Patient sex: M
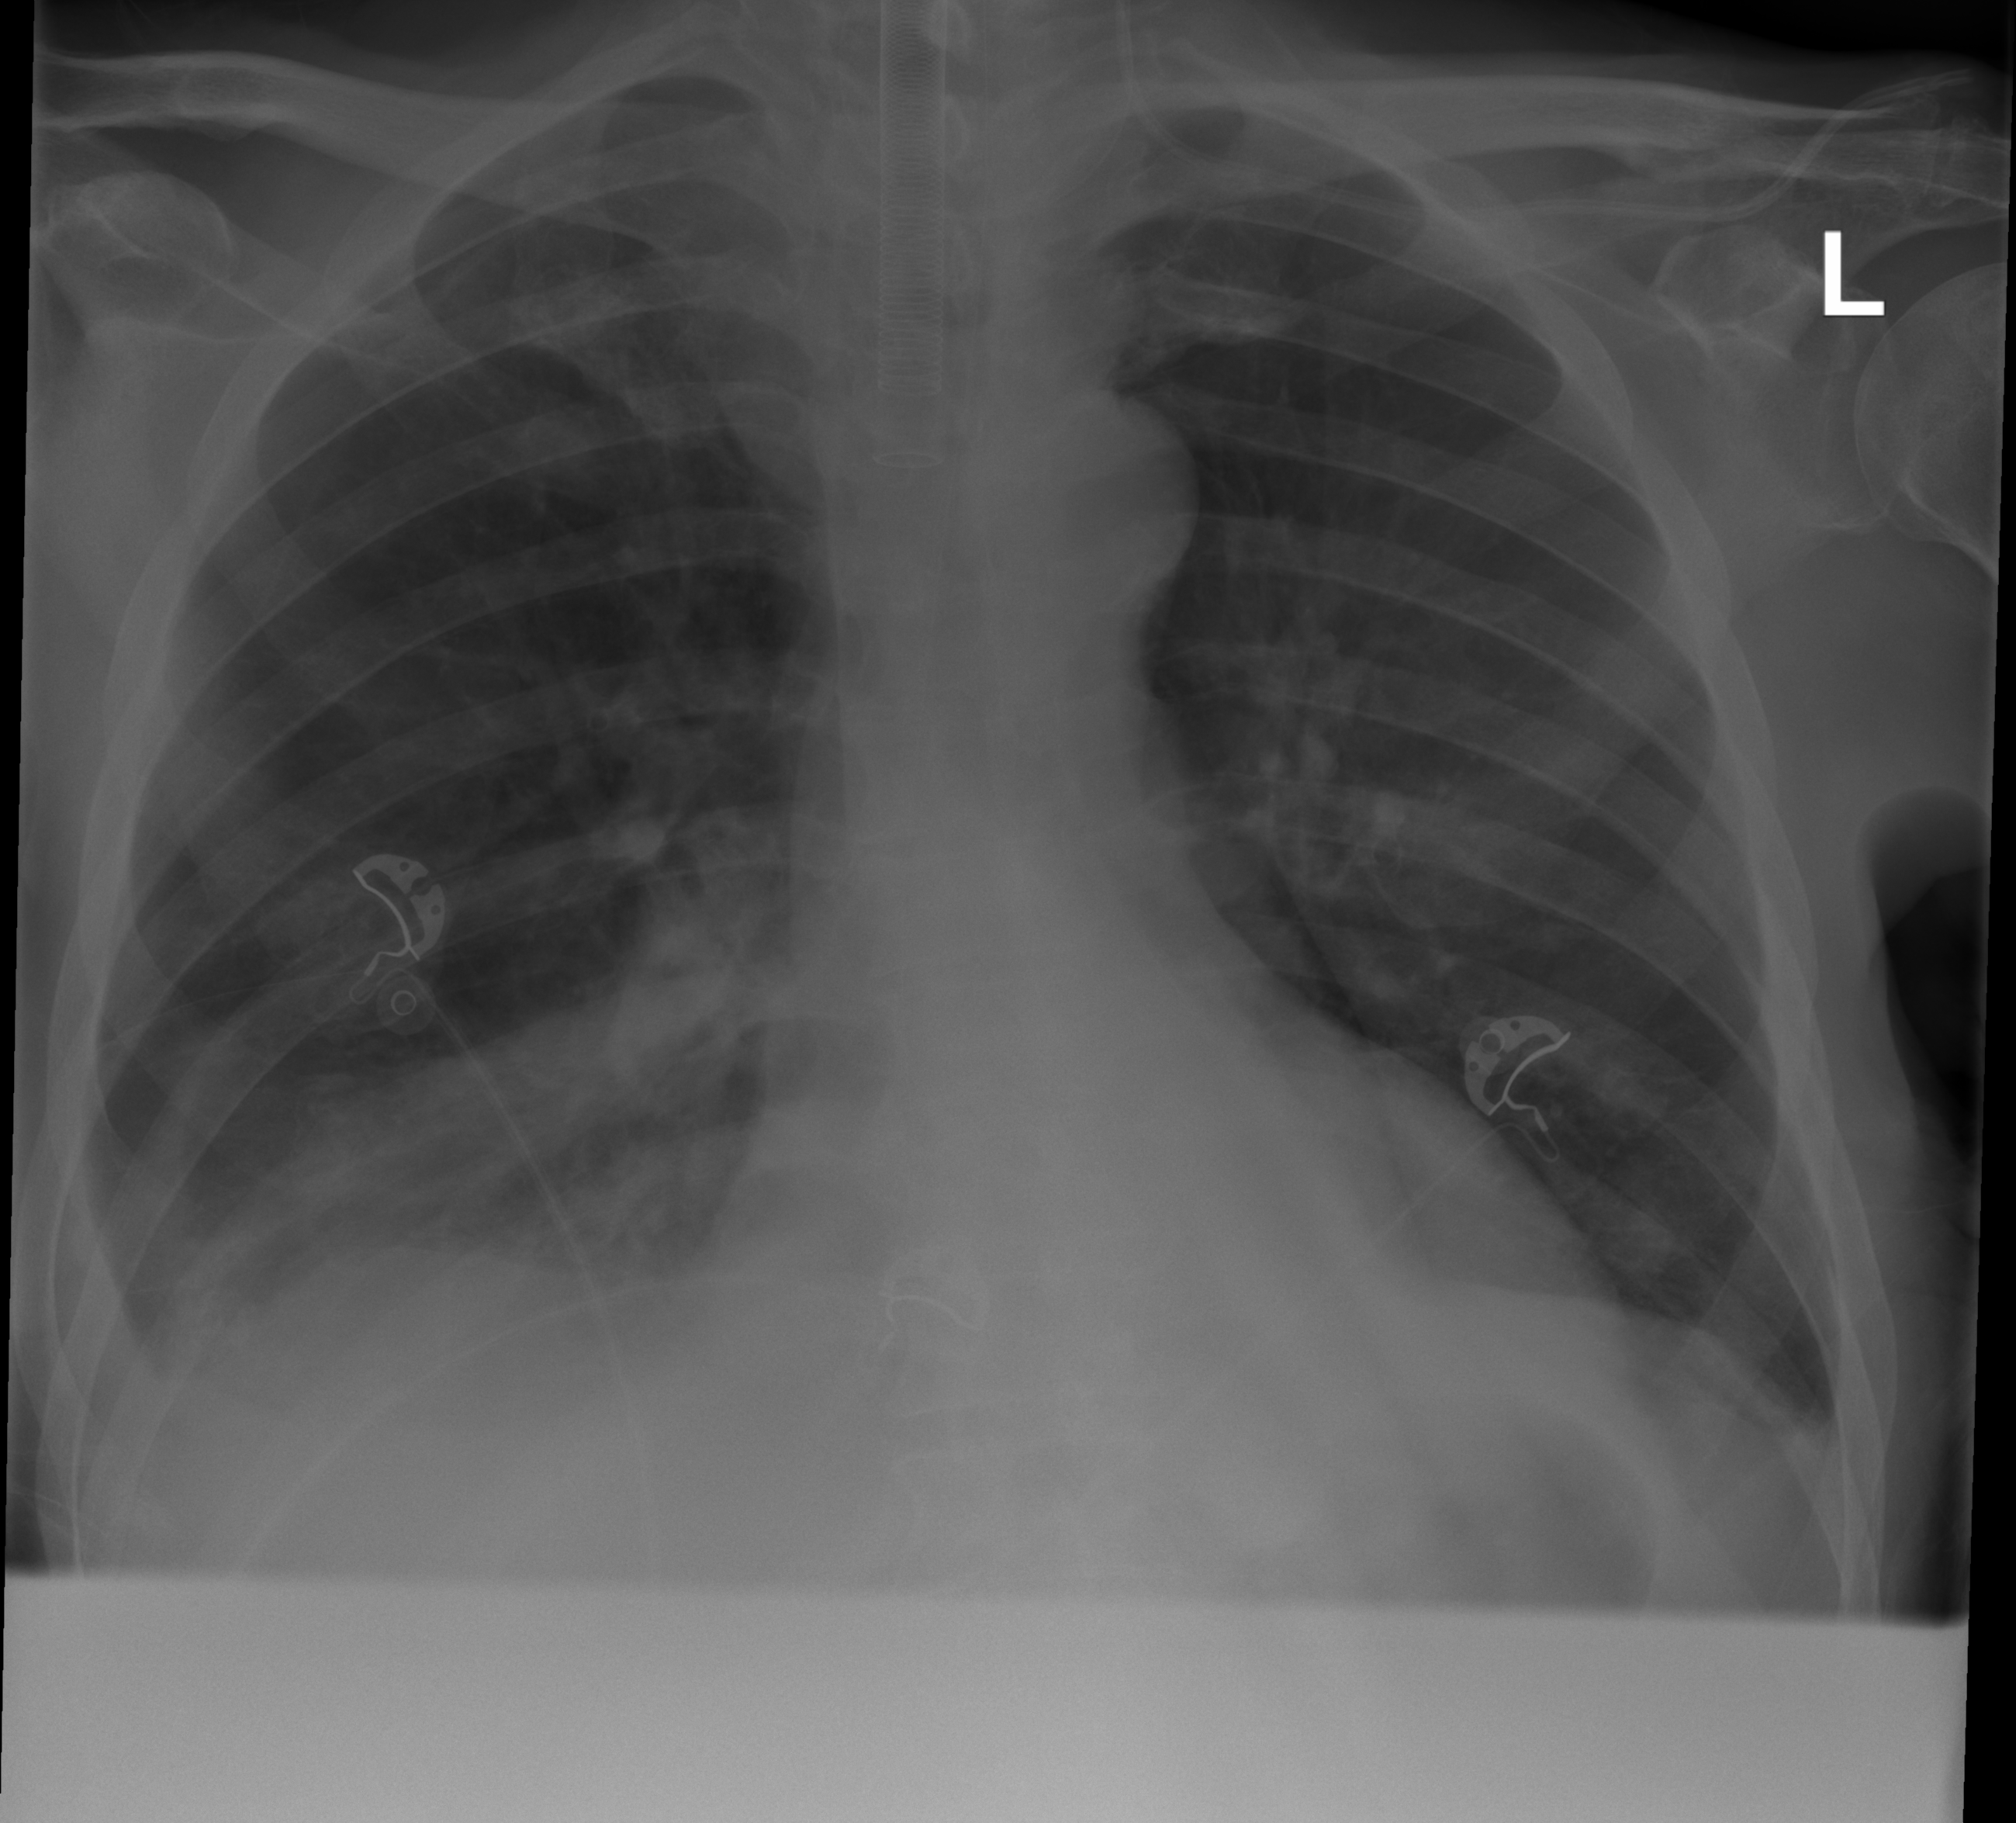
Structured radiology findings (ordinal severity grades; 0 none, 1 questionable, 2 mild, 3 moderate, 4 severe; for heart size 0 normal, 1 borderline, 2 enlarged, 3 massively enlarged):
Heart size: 0
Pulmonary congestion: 0
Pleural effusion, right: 0
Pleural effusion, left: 1
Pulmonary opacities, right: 1
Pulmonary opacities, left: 0
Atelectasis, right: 2
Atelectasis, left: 1